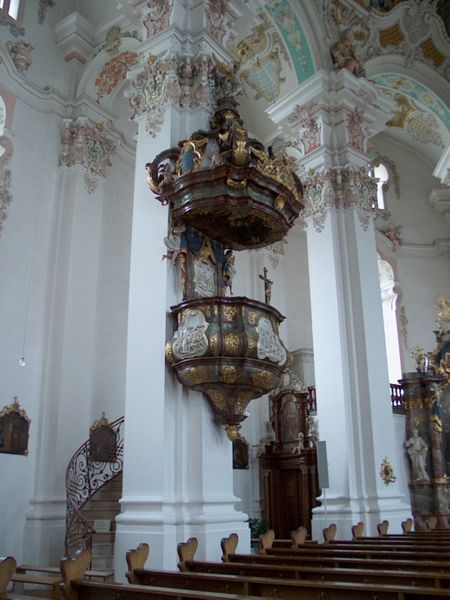
Titel: Steinhausen, Unserer lieben Frau, Pfarrkirche St. Peter und Paul
Künstler: Dominikus Zimmermann
Standort: Steinhausen, Unserer lieben Frau, Pfarrkirche St. Peter und Paul (EU - D - BW)
Schlagwörter: blau, weiß, fenster, marmor, pastell, pfeiler, säule, säulen, türkis, dach, barock, bild, gitter, kirche, gold, decke, rokoko, rosa, farbig, schiff, schrank, bogen, farben, türe, bank, pilaster, figuren, treppe, gestühl, stuck, aufgang, stufen, foto, fotografie, bögen, kreuz, vitrine, altar, bänke, kapitell, photo, kirchenbank, kirchenbänke, skulpturen, bestuhlung, kanzel, baldachin, wendeltreppe, gips, stuckmarmor, barok, schalldeckel, evangelisch, kruzifixus, beichtstuhl, abhängling, kanzeö, mittelschifff, seitenschif, eangelisch